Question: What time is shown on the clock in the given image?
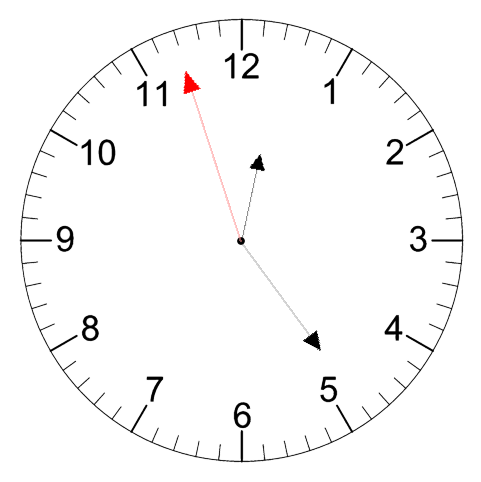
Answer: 12:23:57